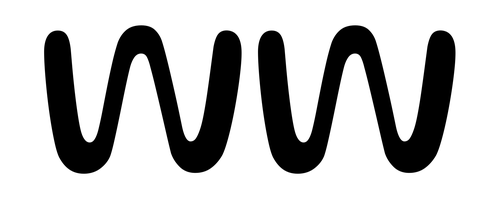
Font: Gluten_Light